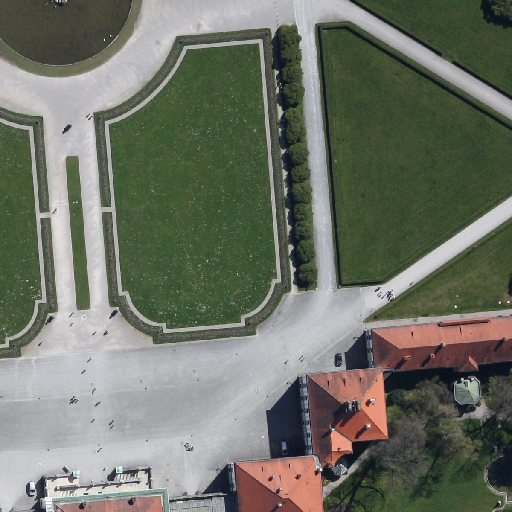
Referring expression: building along the road